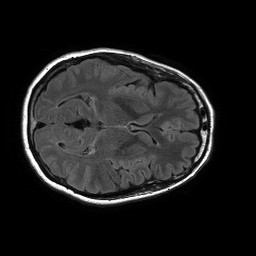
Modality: FLAIR
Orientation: axial
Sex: female
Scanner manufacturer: philips
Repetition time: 11 s
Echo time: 0.125 s